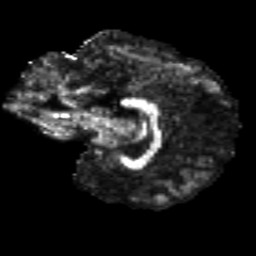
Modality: FA
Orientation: sagittal
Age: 19
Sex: male
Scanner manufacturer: siemens
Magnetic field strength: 3 T
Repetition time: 8.8 s
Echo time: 0.085 s